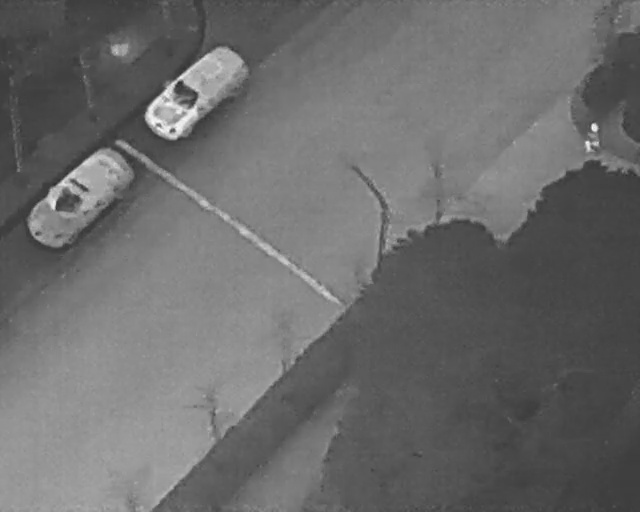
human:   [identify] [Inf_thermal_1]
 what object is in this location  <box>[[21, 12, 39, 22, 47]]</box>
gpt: <ref>1 large car at the top</ref>